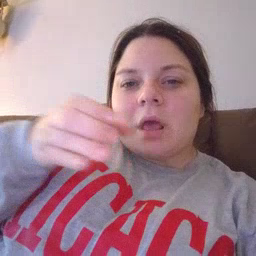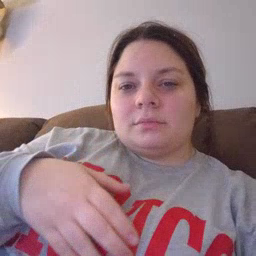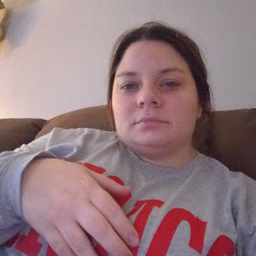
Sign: cereal